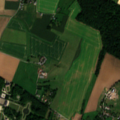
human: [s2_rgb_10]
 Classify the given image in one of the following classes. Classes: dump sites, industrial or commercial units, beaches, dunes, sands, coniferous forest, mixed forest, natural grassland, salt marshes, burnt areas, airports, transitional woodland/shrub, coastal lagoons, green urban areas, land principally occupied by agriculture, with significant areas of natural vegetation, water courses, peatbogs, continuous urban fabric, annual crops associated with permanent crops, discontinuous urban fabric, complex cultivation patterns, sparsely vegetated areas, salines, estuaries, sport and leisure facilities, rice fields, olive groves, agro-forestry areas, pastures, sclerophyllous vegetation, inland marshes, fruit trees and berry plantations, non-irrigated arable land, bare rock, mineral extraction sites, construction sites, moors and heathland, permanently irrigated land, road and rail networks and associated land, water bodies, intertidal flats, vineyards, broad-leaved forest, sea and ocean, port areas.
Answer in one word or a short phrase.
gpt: discontinuous urban fabric, sport and leisure facilities, non-irrigated arable land, pastures, complex cultivation patterns, broad-leaved forest